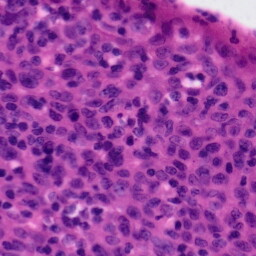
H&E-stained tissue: Tonsil